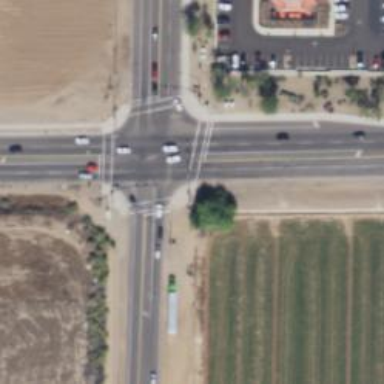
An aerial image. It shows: Solid stop line on the road marking.